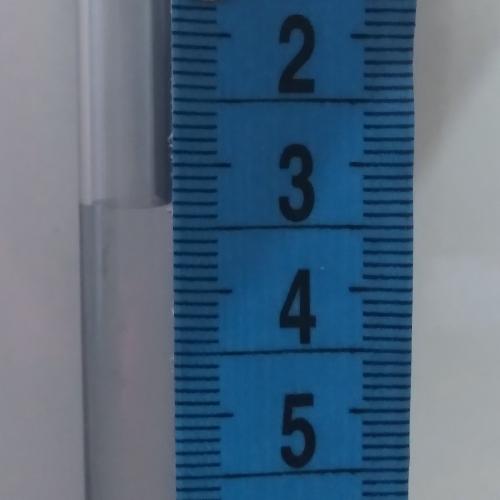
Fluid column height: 3.3 cm